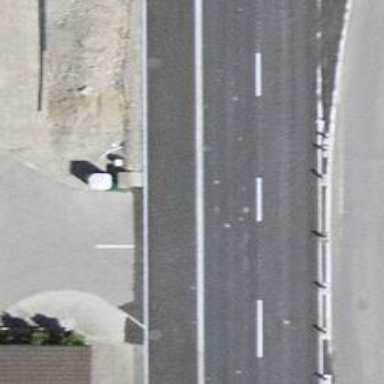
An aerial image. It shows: Road with "give way" sign.